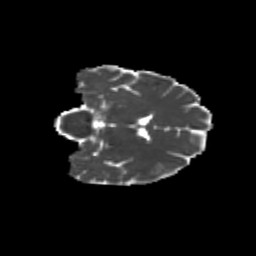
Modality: MD
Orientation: coronal
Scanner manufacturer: siemens
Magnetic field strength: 3 T
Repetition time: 9.2 s
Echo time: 0.084 s